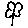
Label: flower